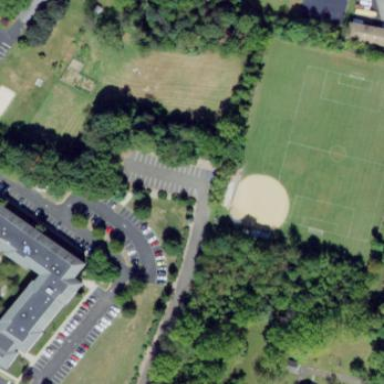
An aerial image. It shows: Recreation ground.